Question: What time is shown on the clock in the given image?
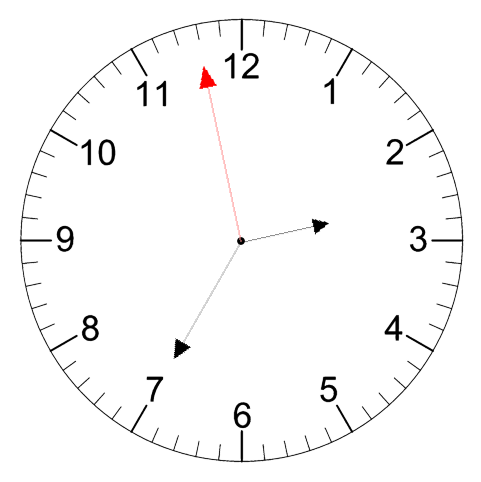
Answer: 02:34:58